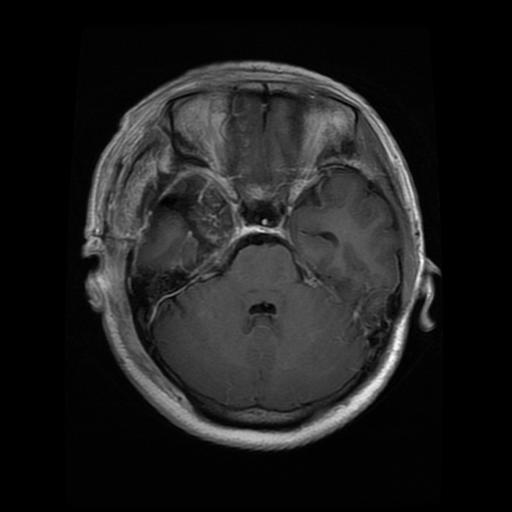
Label: glioma